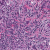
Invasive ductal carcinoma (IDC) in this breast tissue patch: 0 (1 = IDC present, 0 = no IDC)